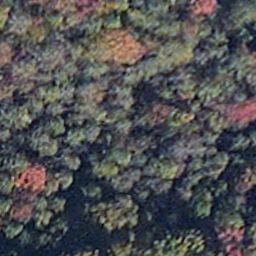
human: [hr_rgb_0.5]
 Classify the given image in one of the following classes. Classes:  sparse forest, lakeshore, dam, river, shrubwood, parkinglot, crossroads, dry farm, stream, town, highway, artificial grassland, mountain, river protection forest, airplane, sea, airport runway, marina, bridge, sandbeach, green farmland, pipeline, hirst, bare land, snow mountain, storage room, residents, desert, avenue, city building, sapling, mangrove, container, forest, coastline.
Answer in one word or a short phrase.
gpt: mangrove